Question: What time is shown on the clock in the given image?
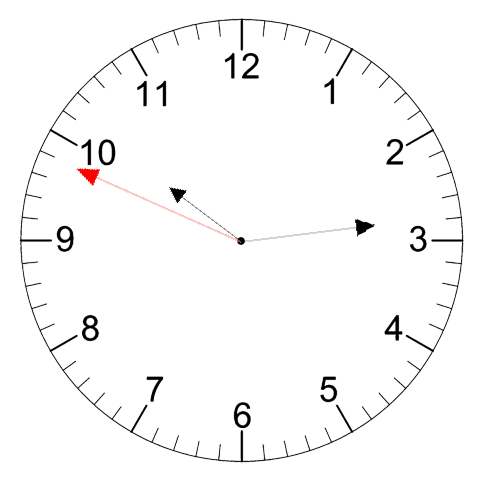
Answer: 10:13:49